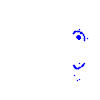
Particle: electron